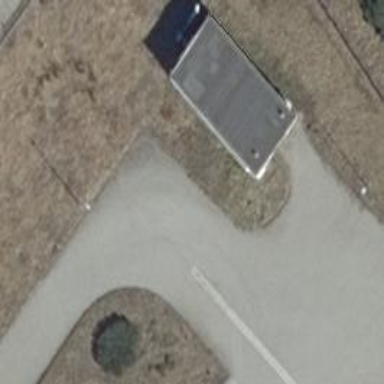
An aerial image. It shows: Service building.